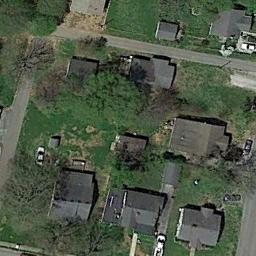
Label: residential